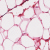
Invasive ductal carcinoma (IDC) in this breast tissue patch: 0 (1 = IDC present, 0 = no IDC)